Question: I cant understand why the font color in DOMPDF is bolder than normal.
<URL>
Image comparing HTML to DOMPDF:

Thanks for the help.
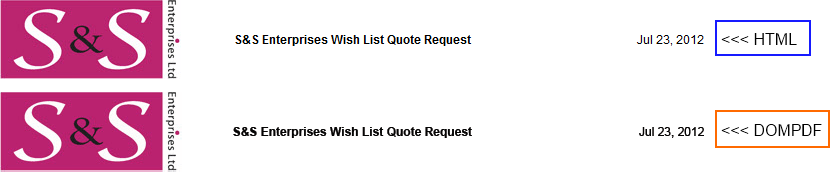
Answer: As BrianS said, the cause for the problem is PNG 8 bit.
I made a function which converts all PNGs to JPGs and that solved the problem.
This is good if you don't which format it is > PNG or JPG.
Thanks BrianS.